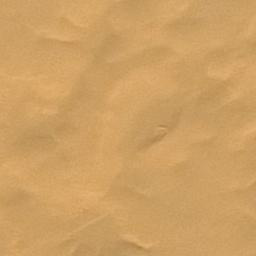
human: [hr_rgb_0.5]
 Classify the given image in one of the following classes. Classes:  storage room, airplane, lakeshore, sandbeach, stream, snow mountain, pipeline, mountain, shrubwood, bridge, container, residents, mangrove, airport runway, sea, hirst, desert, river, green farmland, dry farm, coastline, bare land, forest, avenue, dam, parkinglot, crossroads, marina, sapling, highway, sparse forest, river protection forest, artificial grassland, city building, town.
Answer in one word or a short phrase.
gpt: desert